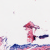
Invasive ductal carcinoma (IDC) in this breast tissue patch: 0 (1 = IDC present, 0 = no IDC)